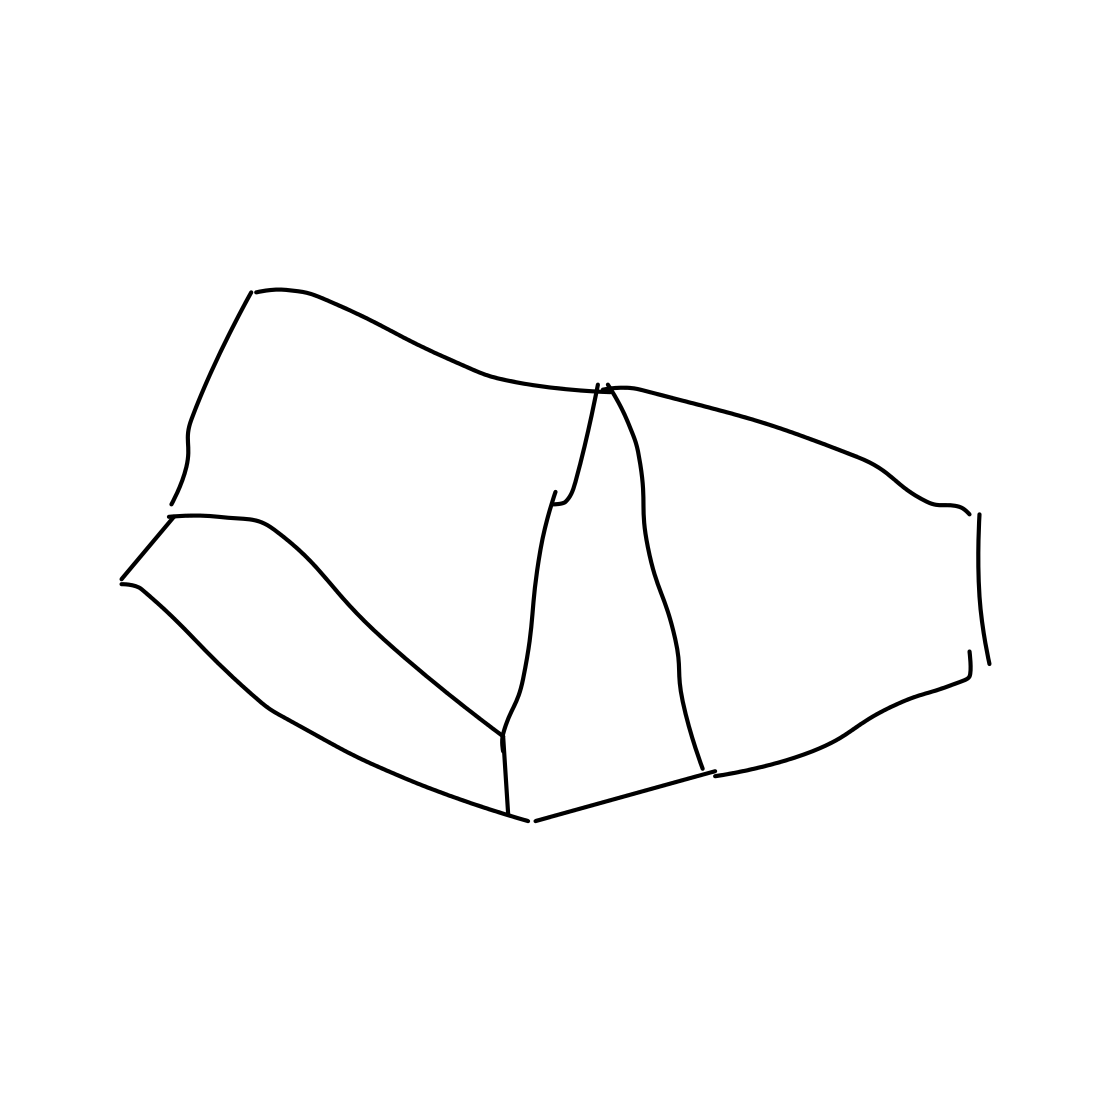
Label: tent